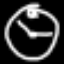
Label: clock